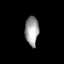
Tissue: prostate
Cell type: Fibroblasts
Senescence score: 0.7176
Nuclear area (px): 386
Mean DAPI intensity: 159.446